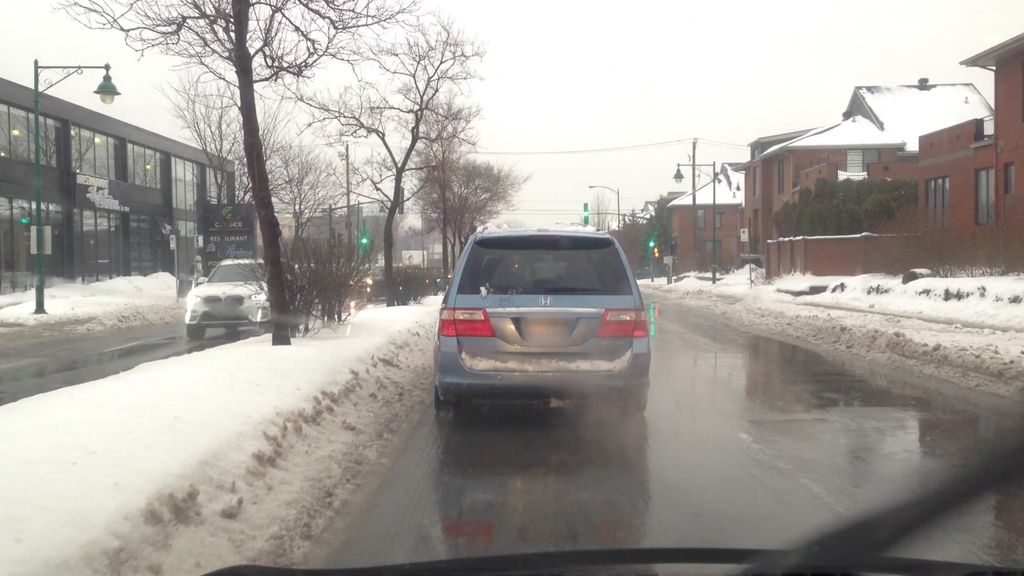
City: montreal